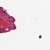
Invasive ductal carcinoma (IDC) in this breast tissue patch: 0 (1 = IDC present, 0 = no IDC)